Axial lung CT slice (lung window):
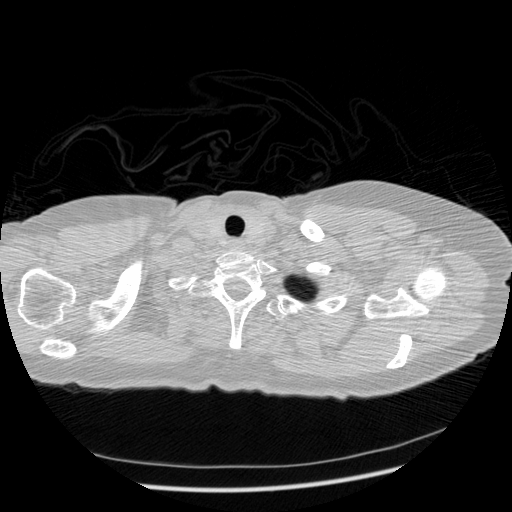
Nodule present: no